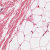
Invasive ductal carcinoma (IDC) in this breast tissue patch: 0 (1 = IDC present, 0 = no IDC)